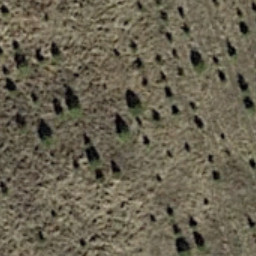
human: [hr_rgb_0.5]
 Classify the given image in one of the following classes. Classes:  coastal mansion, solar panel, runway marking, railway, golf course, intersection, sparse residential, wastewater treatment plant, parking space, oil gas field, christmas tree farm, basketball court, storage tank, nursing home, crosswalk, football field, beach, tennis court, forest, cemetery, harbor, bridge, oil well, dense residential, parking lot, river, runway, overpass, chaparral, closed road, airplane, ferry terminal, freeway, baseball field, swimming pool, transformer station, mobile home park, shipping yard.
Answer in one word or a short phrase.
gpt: christmas tree farm